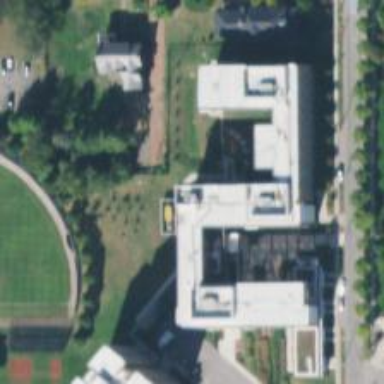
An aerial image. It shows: Dormitory building.